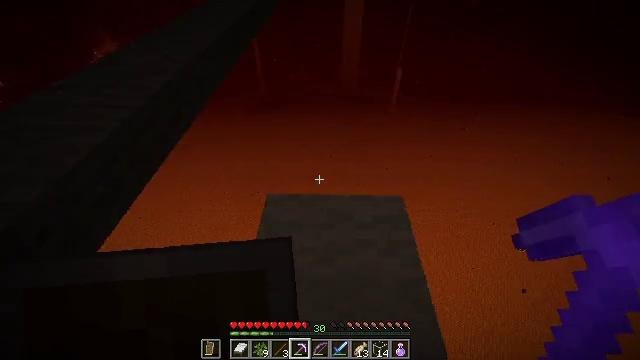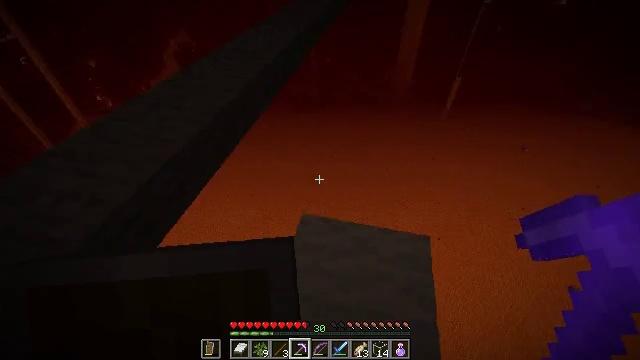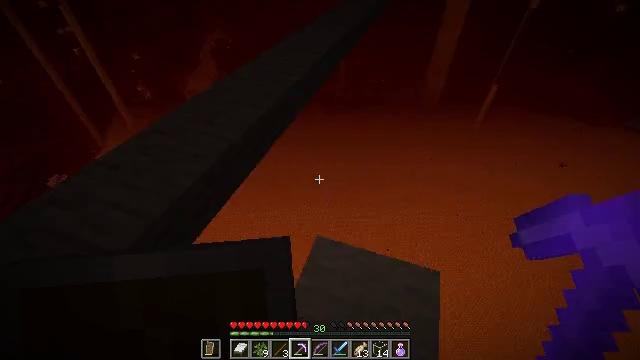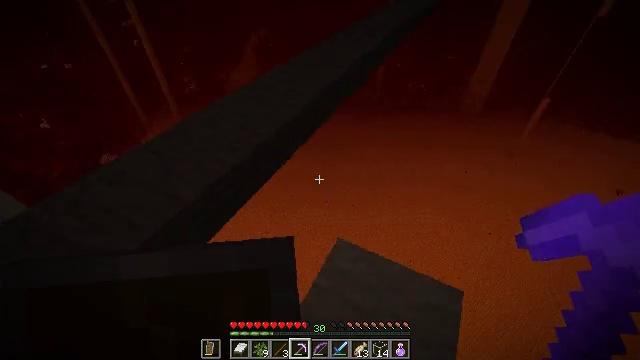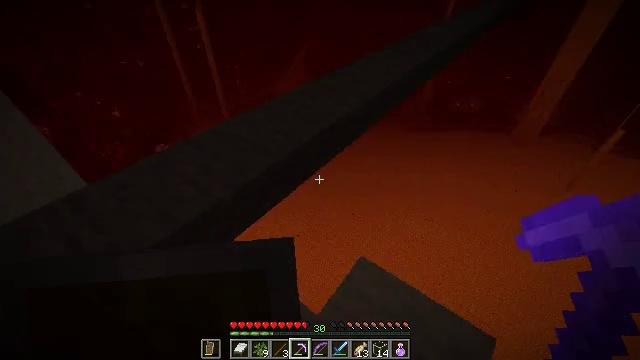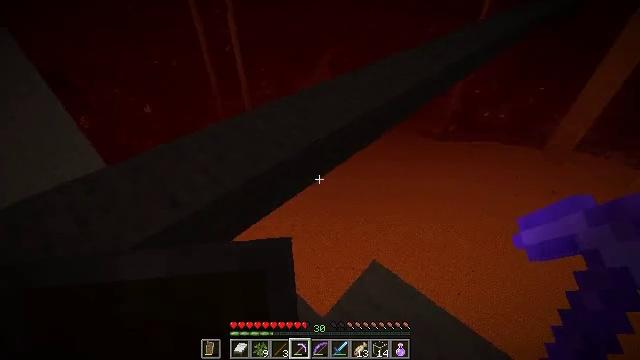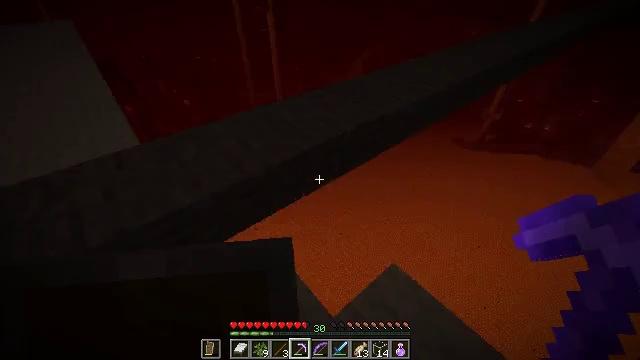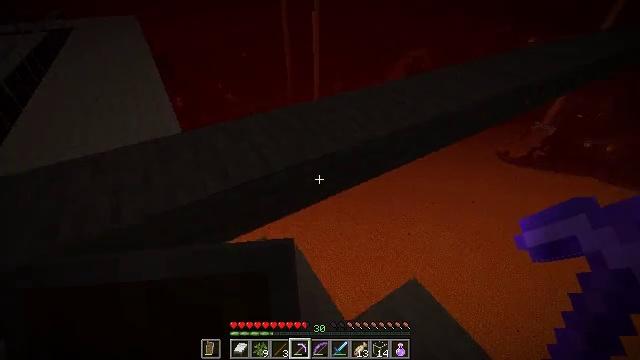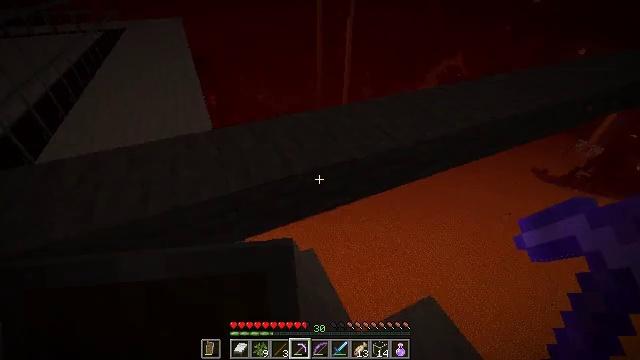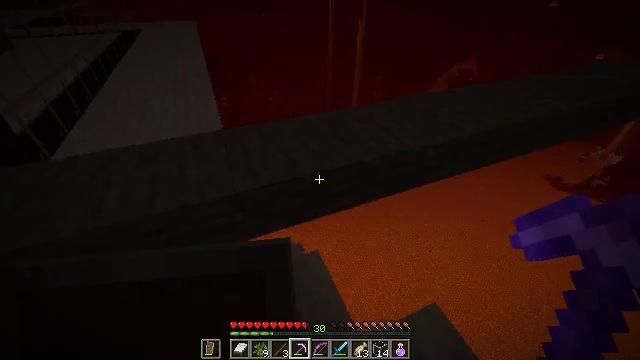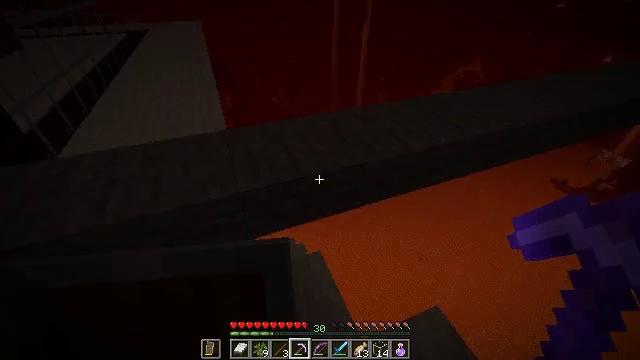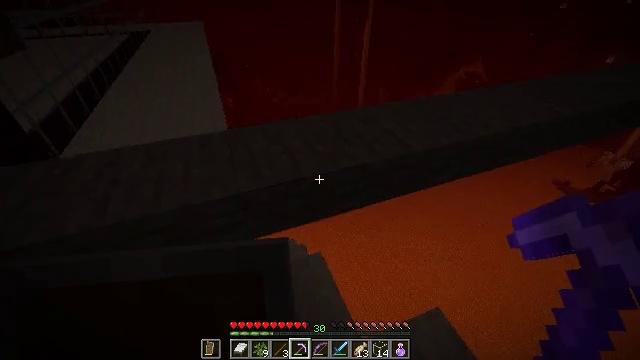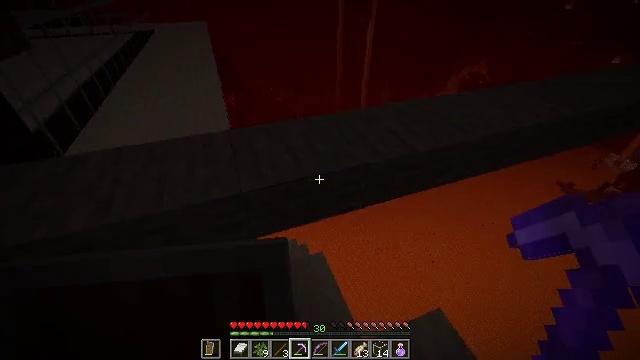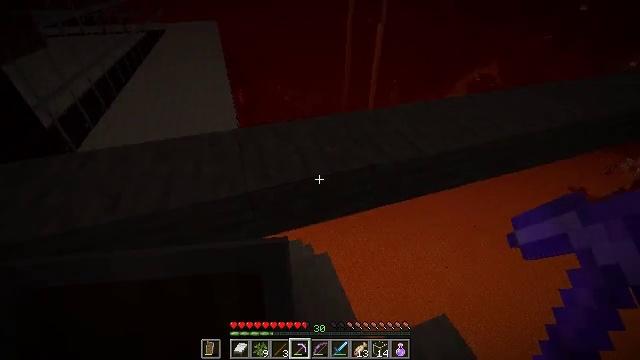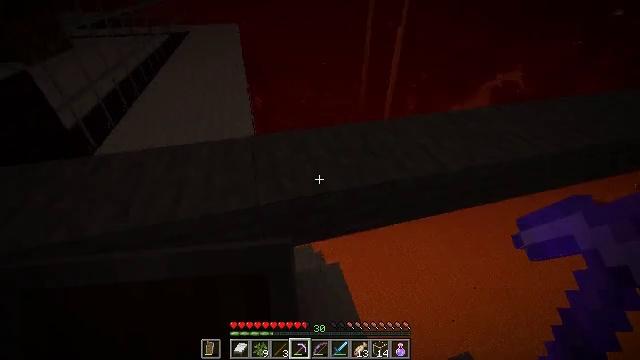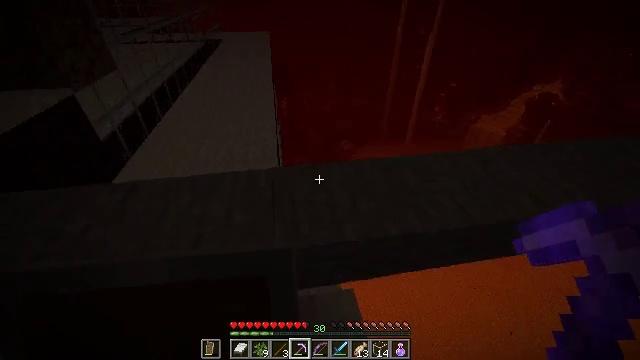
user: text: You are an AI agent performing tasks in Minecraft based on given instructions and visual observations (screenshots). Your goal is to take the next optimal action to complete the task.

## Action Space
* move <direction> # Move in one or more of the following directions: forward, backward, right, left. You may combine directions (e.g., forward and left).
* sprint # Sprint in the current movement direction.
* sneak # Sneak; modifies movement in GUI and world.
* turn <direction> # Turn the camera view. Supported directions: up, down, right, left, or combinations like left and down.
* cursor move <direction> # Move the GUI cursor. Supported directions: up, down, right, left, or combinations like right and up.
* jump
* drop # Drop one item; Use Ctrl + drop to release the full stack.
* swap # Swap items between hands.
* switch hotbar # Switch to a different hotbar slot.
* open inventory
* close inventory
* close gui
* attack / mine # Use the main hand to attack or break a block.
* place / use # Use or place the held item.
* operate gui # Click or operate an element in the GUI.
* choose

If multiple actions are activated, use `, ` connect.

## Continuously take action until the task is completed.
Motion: motion action
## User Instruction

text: Break the nether bricks in a fortress.
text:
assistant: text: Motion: move forward, turn left, jump
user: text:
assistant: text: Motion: move forward, turn left, jump
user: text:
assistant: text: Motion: turn left
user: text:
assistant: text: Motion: turn left and up
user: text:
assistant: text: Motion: turn left
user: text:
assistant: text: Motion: turn left
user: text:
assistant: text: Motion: turn left
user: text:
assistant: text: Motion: turn left
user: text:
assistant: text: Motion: turn left
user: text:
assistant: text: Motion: no_op
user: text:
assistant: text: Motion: no_op
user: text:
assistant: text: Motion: no_op
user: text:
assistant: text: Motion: move forward, turn left
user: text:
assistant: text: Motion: move forward, turn left
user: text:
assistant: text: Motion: move forward, turn left, jump
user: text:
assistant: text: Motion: move forward, turn left, jump
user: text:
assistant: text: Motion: move forward, turn left, jump
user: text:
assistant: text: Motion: move forward, jump
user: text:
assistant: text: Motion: move forward, jump
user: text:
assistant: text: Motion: turn right
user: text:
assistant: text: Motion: turn right
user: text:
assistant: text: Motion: turn right
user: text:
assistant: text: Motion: turn right and down
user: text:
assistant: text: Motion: turn right
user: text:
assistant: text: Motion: turn right
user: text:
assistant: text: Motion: turn right
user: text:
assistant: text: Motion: turn right
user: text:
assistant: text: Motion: turn right and up
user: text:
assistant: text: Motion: turn right and up
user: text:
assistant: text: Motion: turn right and up